Interaction volume radius: 5 \u00c5
Interaction volume height: 25 \u00c5
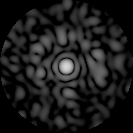
Disorder parameter: 0.8109